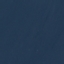
Land use / land cover: SeaLake